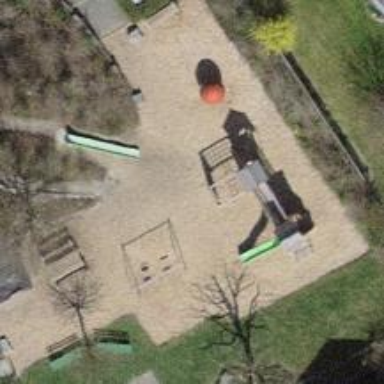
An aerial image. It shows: Playground featuring slide.